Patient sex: M
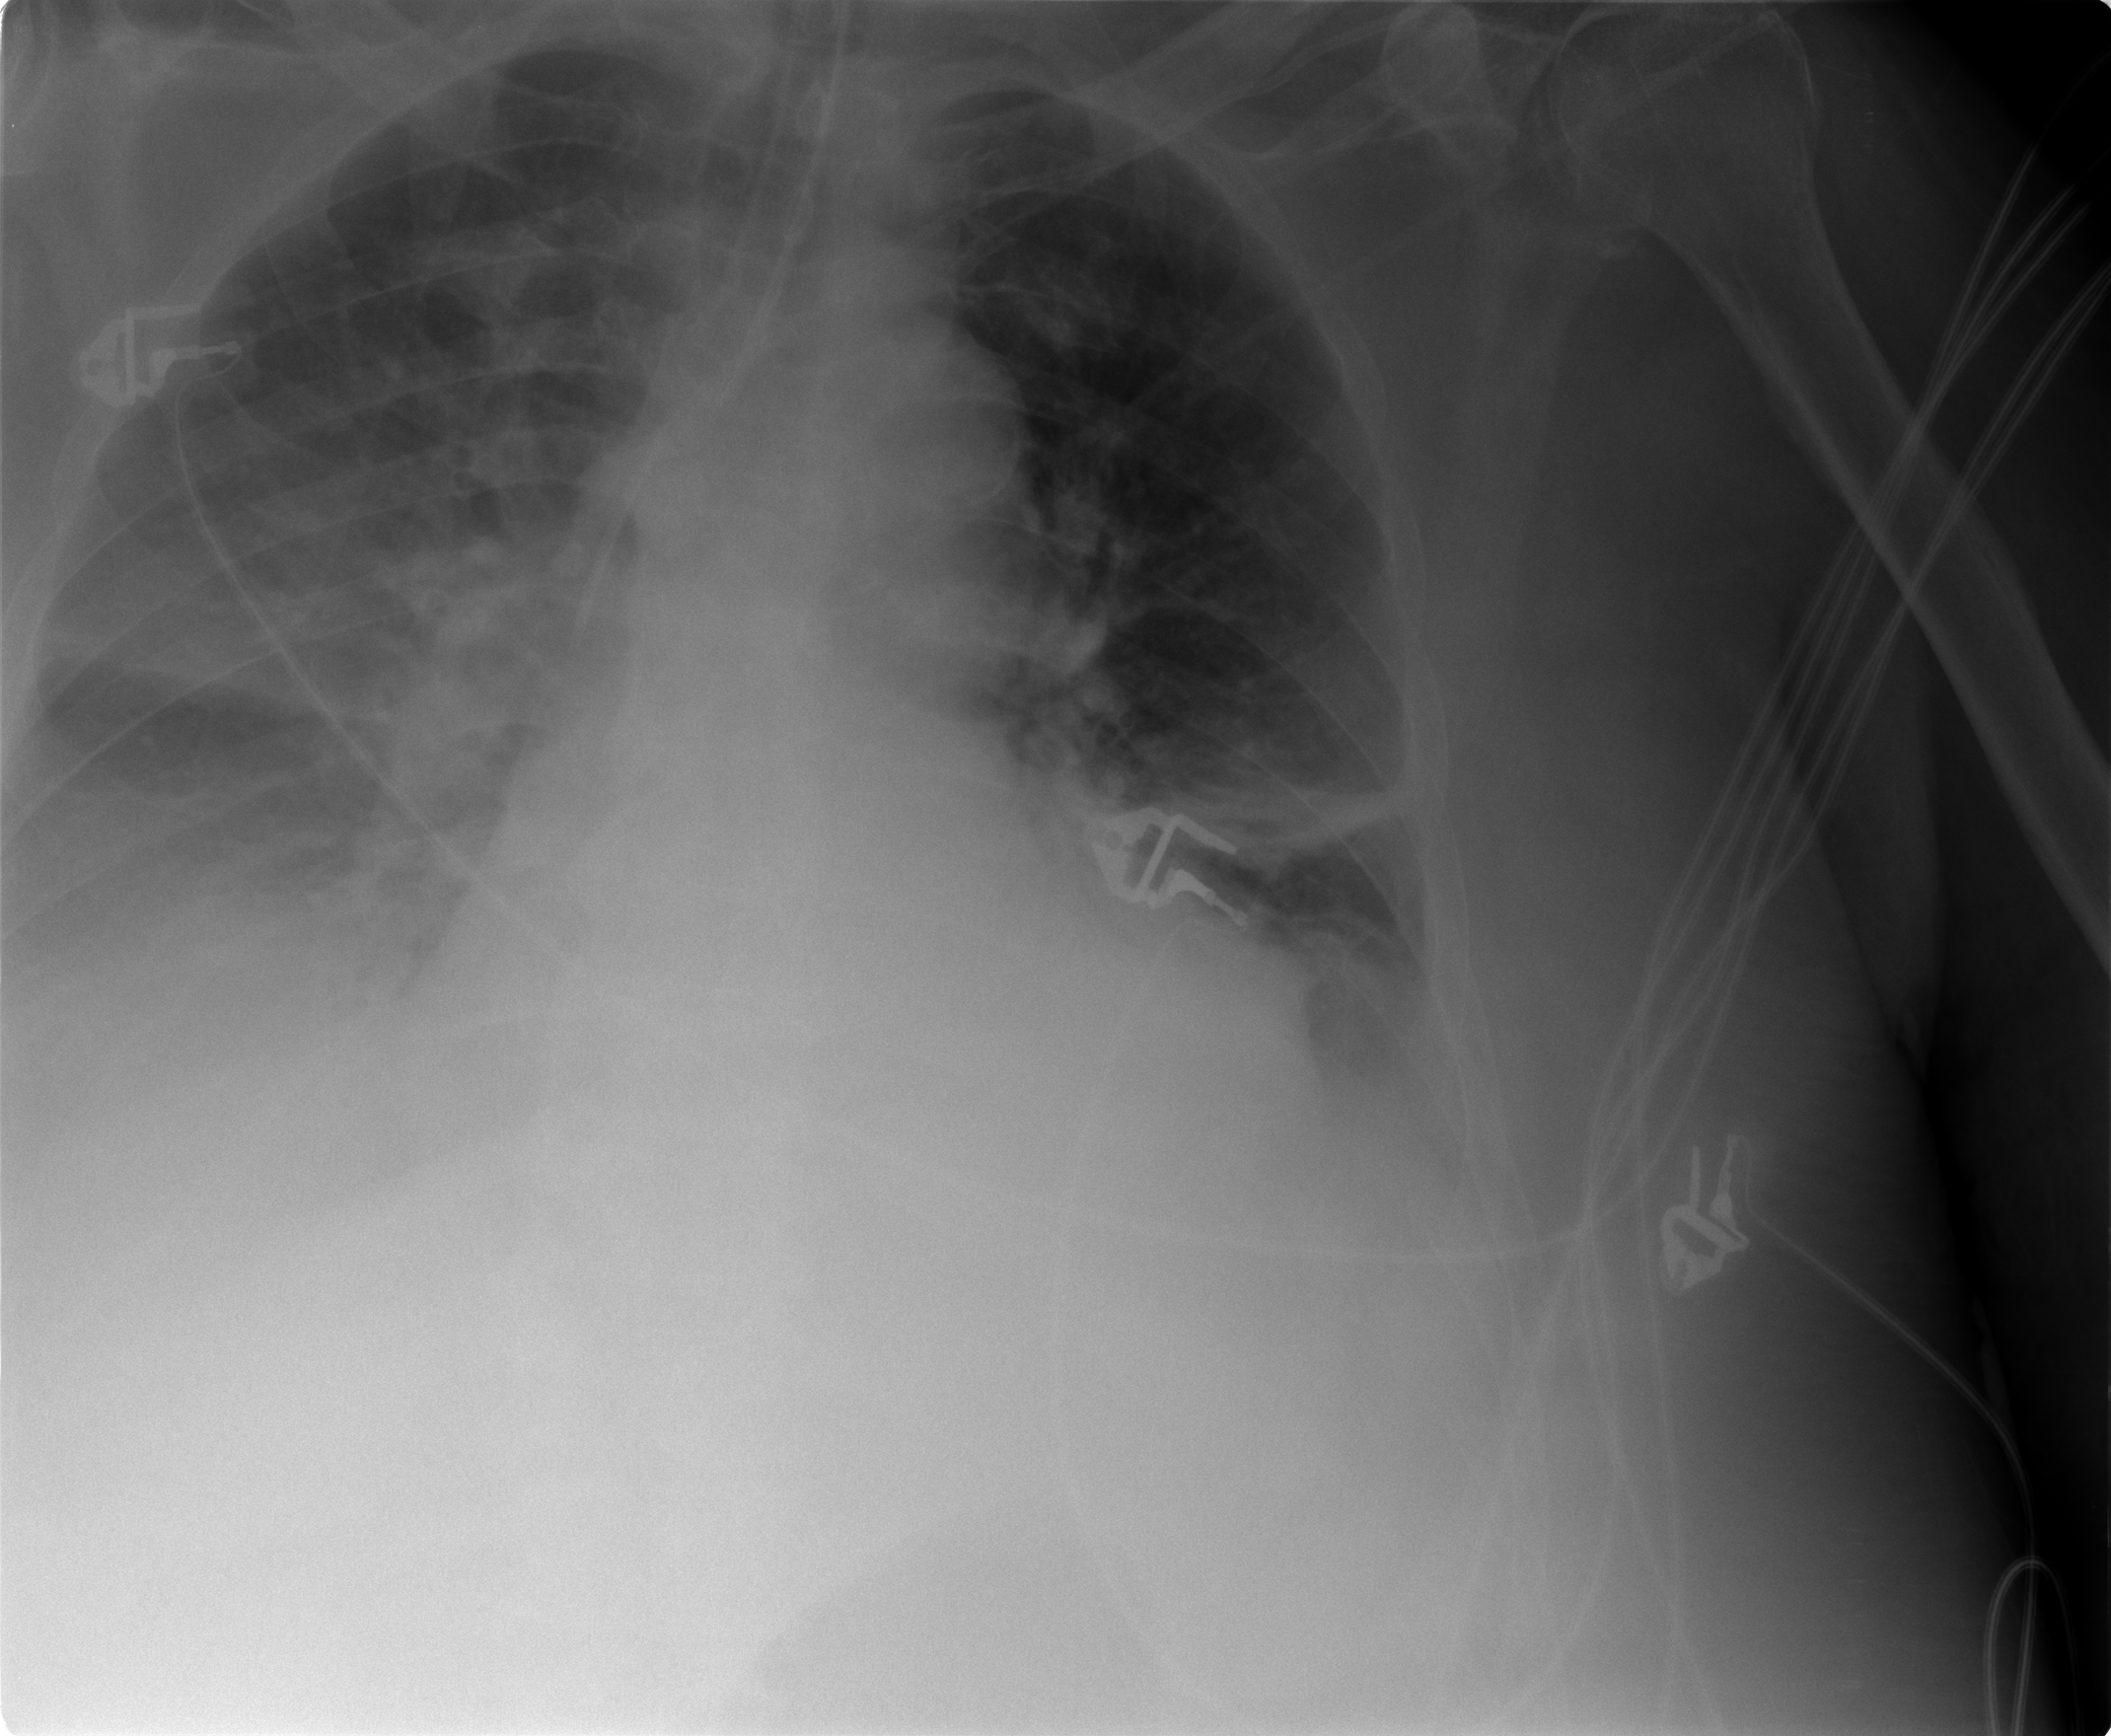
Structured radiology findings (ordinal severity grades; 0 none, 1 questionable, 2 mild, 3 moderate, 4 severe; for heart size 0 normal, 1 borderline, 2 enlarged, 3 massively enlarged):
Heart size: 2
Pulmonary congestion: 2
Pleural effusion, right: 3
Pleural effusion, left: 2
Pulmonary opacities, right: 2
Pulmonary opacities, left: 1
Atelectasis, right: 2
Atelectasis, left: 2